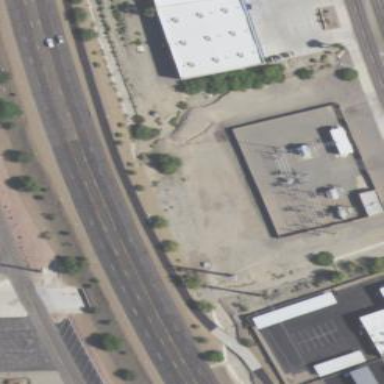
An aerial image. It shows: Substation surrounded by wall.